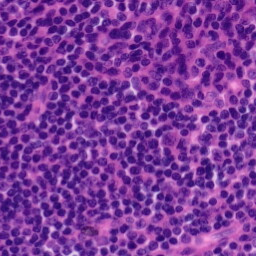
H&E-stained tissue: Tonsil